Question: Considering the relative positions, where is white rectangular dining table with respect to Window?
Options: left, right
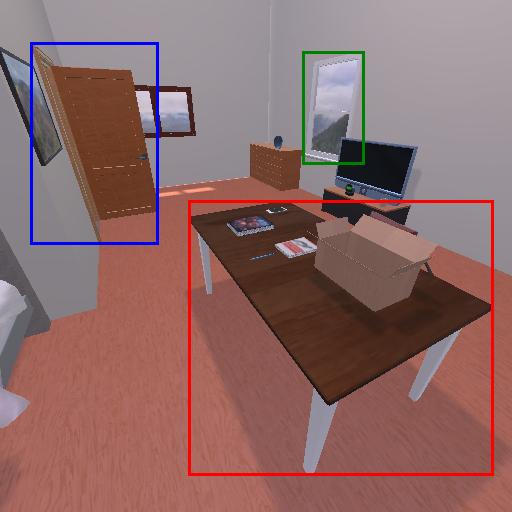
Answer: left